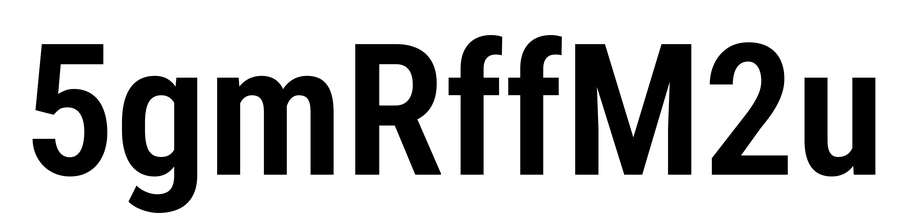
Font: Roboto_Condensed_SemiBold